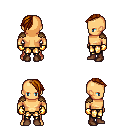
a pixel art fantasy rpg character, male body template, human, tanned skin, leather shoulder armor, gold greaves, brunette long mohawk hairstyle, gold gloves, brown shoes, four views (front, back, left, right), 2x2 character sprite sheet, small pixel art, hard edges, no anti-aliasing